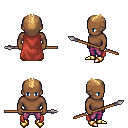
a pixel art fantasy rpg character, male body template, human, dark skin, maroon cape, magenta pants, light blonde short mohawk hairstyle, gold boots, spear, four views (front, back, left, right), 2x2 character sprite sheet, small pixel art, hard edges, no anti-aliasing